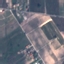
Label: PermanentCrop